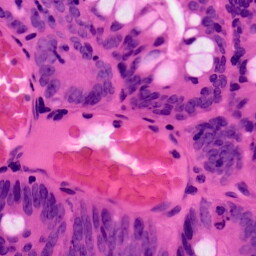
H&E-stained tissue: Colon